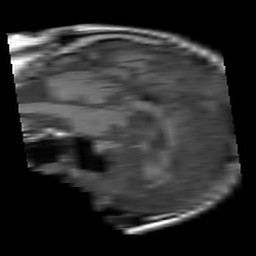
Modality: T1w
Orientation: sagittal
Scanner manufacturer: philips
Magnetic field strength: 1.5 T
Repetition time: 0.55 s
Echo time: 0.015 s